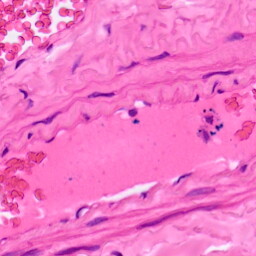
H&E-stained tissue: Lung